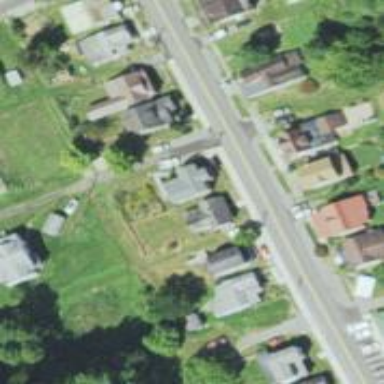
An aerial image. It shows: Residential road.